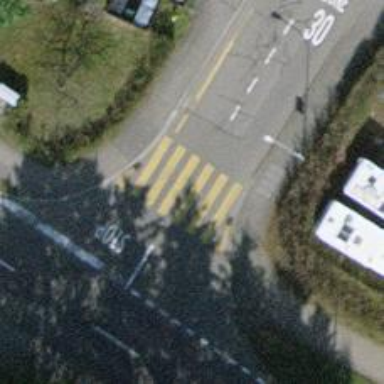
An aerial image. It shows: Zebra crossing with distinctive markings.